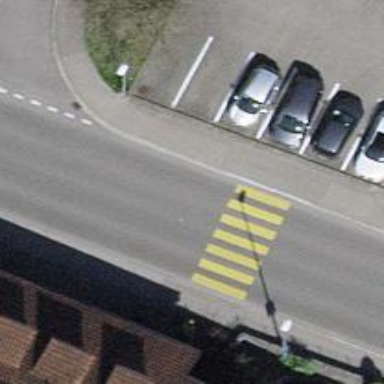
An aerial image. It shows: Uncontrolled zebra crossing with zebra markings.